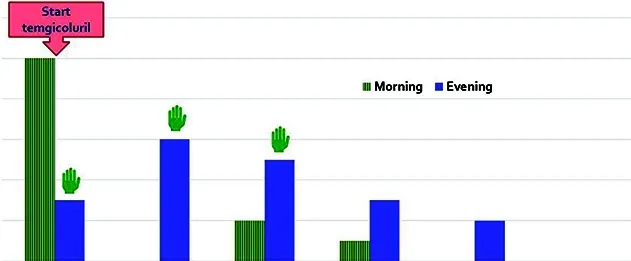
Timeline of the intensity of the patient's itch after the start of therapy with temgicoluril (additionally only topical anti-itching agent was used as needed) according to visual analogue scale (10 points - the greatest intensity).
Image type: chart (chart)